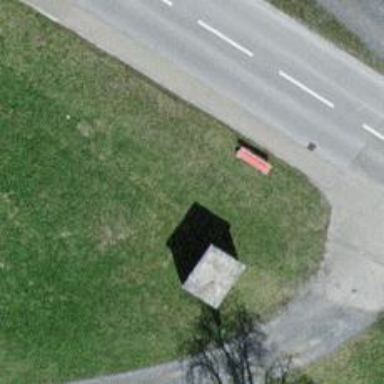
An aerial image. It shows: Bench.